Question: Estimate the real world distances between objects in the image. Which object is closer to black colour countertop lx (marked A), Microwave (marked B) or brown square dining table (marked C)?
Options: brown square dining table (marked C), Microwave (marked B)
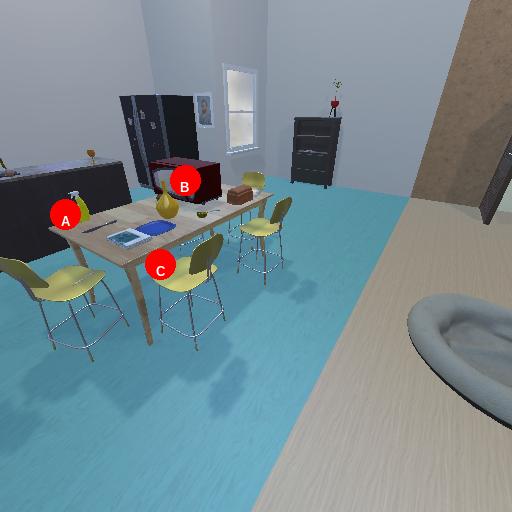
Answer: brown square dining table (marked C)